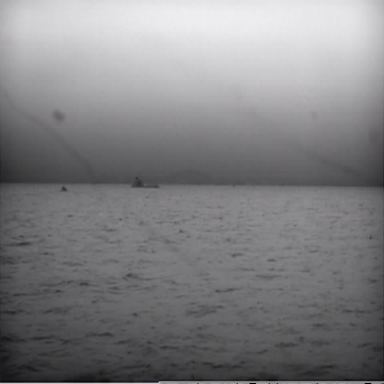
There is a liner in the infrared image.